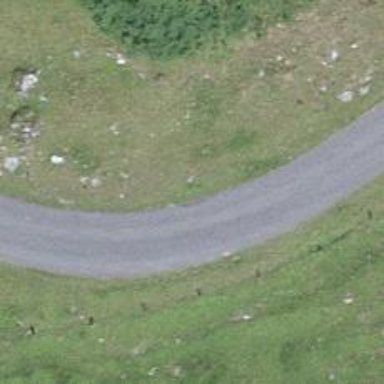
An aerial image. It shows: Service road with asphalt surface. The tracktype is grade1.